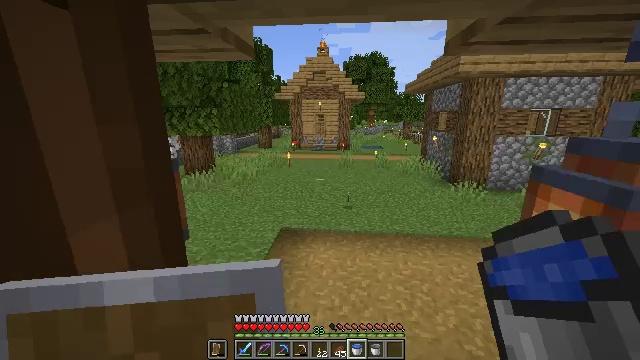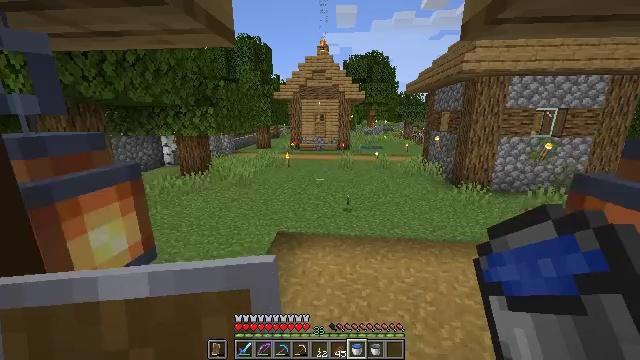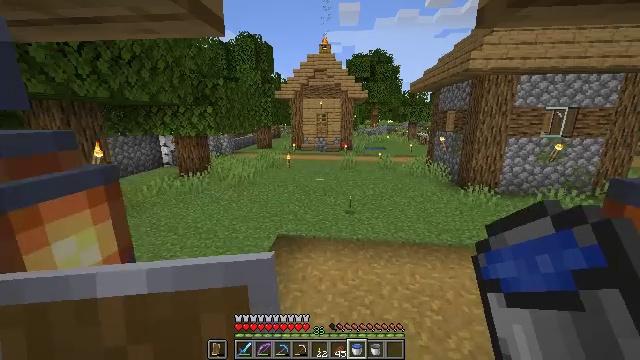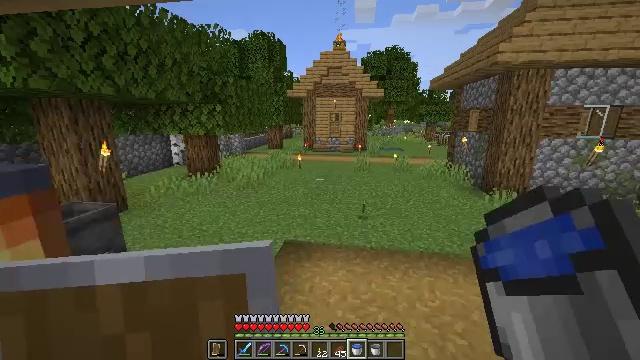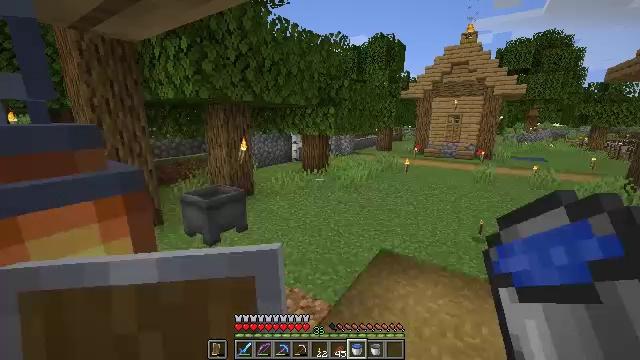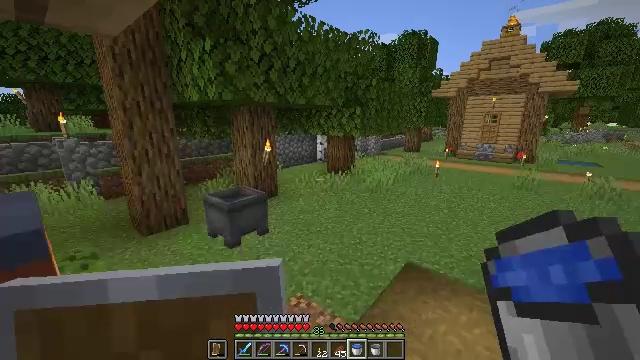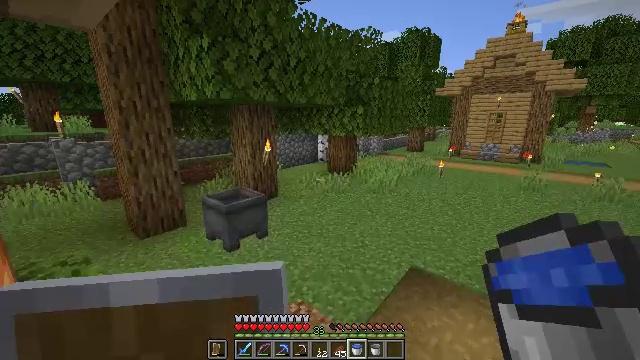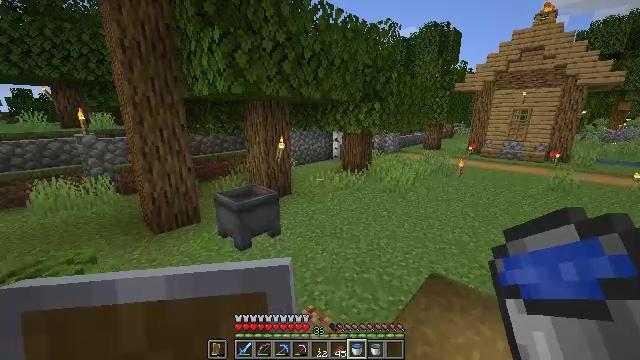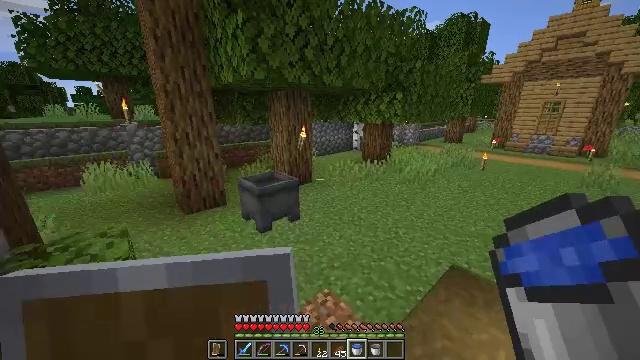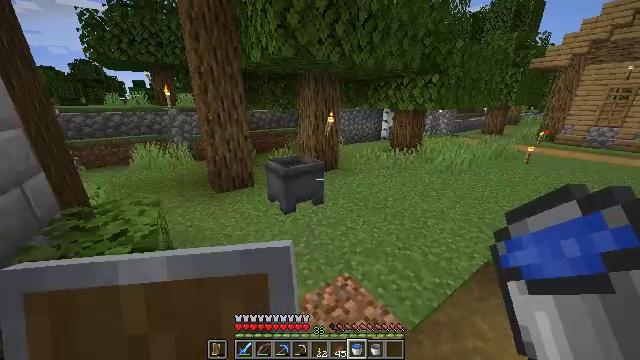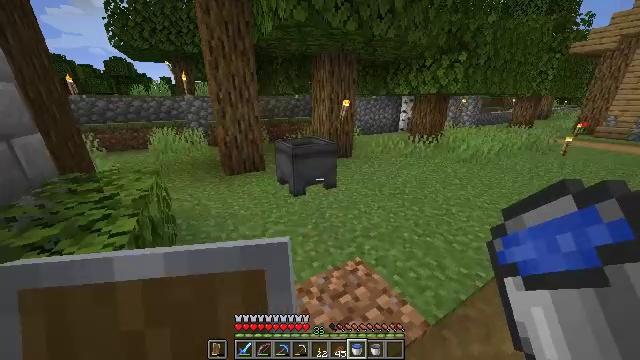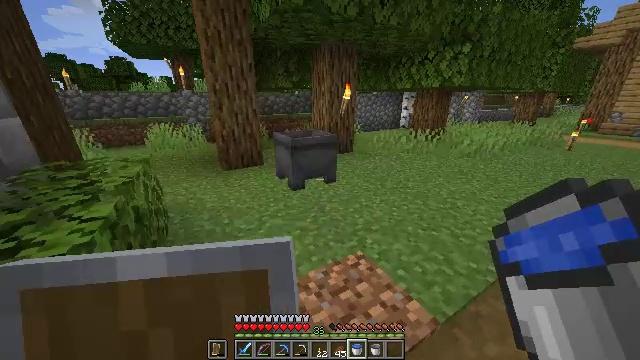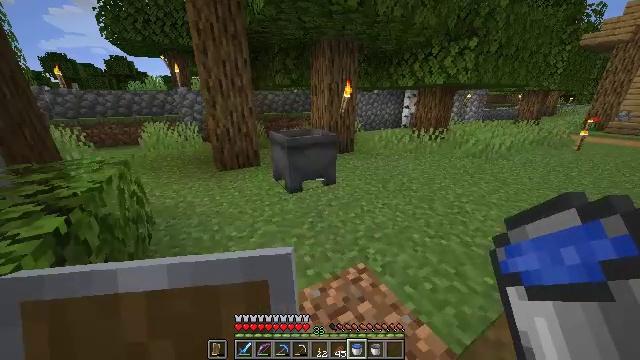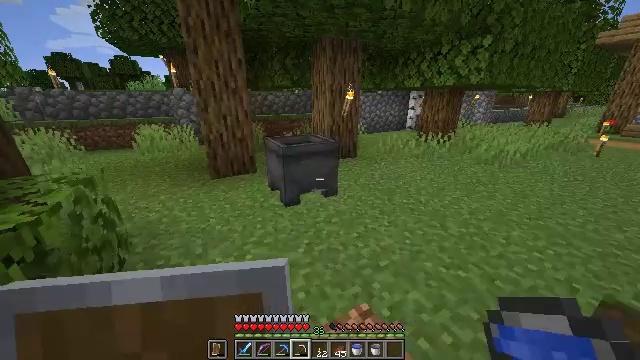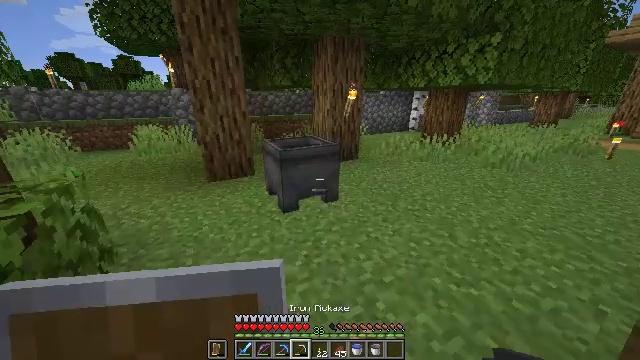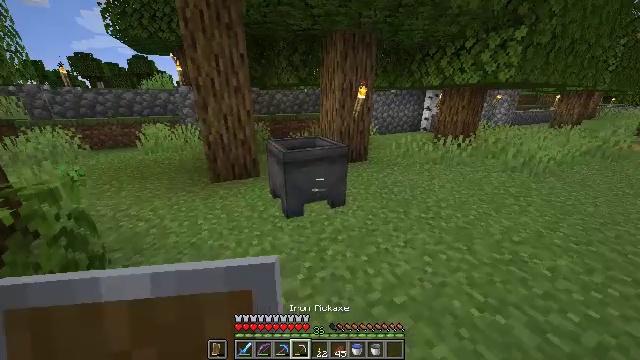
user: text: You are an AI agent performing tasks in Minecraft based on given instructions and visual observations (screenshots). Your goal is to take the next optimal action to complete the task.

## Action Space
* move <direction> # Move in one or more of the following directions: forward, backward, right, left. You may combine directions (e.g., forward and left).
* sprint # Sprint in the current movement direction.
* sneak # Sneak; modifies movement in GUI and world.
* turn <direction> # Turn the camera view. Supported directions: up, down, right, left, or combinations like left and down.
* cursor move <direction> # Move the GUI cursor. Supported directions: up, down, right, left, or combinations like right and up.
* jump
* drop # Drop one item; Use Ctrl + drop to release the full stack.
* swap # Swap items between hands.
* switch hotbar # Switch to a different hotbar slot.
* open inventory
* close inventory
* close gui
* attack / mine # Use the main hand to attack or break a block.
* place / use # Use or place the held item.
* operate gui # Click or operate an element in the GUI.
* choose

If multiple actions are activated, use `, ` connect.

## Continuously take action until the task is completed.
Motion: motion action
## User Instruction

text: Attack the cauldron to retrieve it.
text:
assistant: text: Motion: move forward
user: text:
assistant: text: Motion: move forward
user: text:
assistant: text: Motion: move forward, turn left
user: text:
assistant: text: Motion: move forward, sprint, turn left
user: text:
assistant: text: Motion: move forward, sprint, turn left
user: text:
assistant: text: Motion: move forward, sprint
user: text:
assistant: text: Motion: move forward, turn left
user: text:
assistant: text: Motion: move forward, turn left and down
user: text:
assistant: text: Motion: move forward, turn left and down
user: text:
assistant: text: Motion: move forward, turn left and down
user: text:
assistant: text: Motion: move forward
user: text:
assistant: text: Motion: move forward
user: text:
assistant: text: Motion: move forward, switch to hotbar 4
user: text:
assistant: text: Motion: move forward, switch to hotbar 4
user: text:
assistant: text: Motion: move forward, turn left
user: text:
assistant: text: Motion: move forward, turn left
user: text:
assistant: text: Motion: move forward, turn left and down
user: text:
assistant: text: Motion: move forward, turn down, attack / mine
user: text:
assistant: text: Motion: move forward, attack / mine
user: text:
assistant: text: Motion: move forward, attack / mine
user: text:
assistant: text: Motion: attack / mine
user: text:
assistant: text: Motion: attack / mine
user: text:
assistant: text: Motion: attack / mine
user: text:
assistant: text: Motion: attack / mine
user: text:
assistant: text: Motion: attack / mine
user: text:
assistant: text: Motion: attack / mine
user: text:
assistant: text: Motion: attack / mine
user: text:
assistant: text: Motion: attack / mine
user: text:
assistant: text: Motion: attack / mine
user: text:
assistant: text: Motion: attack / mine